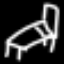
Label: bed